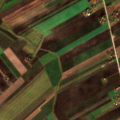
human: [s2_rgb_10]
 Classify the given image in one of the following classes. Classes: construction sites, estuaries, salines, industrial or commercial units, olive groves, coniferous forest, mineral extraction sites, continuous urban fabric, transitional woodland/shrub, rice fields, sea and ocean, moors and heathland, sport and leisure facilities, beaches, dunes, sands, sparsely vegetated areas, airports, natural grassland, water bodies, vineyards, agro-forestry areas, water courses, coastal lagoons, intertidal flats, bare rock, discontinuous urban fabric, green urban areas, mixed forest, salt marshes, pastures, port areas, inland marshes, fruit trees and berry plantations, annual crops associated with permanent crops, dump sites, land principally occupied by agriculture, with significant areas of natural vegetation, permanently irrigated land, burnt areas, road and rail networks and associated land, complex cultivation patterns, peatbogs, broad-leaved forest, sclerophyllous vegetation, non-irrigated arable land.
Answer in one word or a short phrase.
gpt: non-irrigated arable land, complex cultivation patterns